Aerial crown-view tile of a tropical tree (Barro Colorado Island, Panama), acquired 20250512:
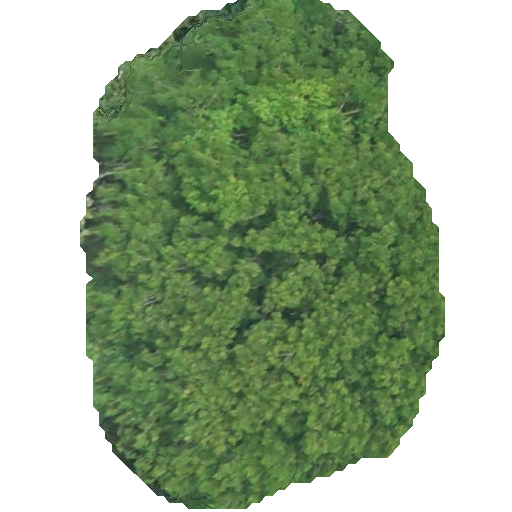
Species: Jupunba macradenia
GBIF accepted scientific name: Jupunba macradenia
Crown area: 214.524 m²